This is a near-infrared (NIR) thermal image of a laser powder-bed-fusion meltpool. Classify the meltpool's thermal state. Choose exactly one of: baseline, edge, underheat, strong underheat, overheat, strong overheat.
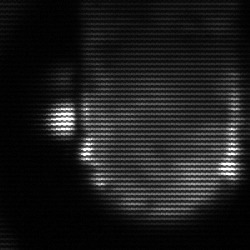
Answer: baseline